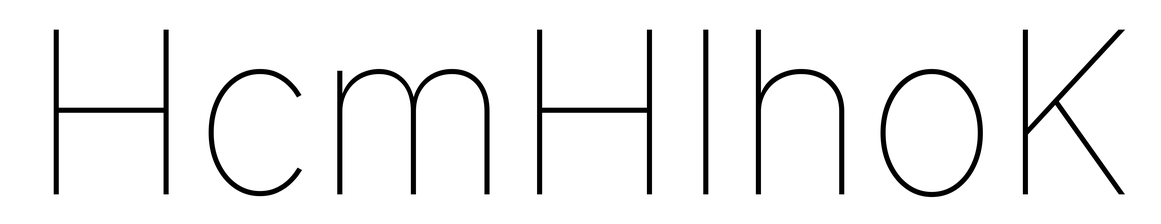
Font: Inter_Thin